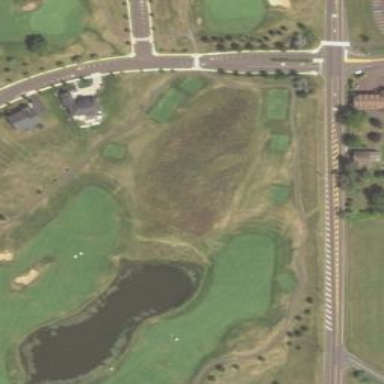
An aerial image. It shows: Golf rough area.